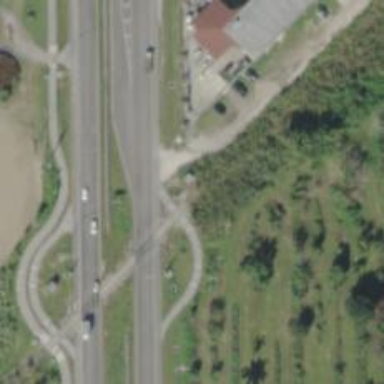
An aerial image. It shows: Asphalt trunk highway with separate sidewalks.